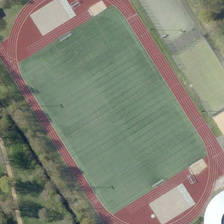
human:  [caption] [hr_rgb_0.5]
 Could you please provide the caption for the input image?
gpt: here are the green grass and the tree that has just germinated .

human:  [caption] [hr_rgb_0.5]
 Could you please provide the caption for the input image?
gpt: there are a few trees around a plastic playground .

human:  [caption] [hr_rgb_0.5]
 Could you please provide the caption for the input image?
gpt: near the green basketball court is a red badminton court .

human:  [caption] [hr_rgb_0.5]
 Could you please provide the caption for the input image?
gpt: the two courts are surrounded by dark green trees .

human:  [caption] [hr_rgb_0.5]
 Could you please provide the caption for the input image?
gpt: near the green basketball court is a red badminton court .